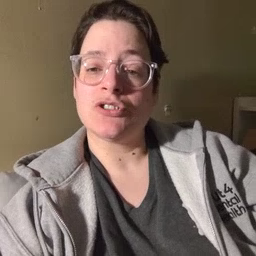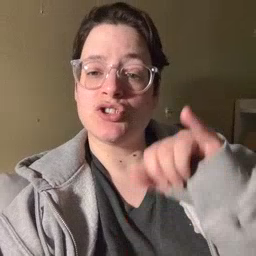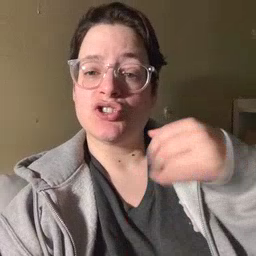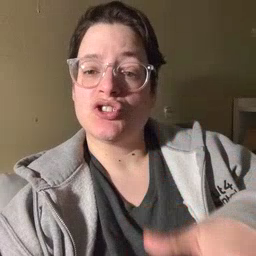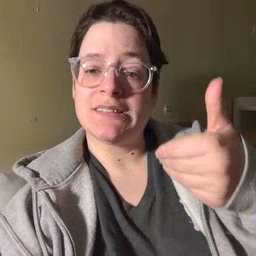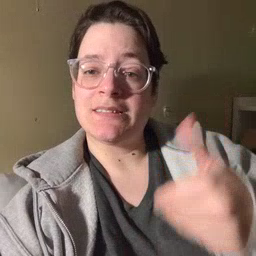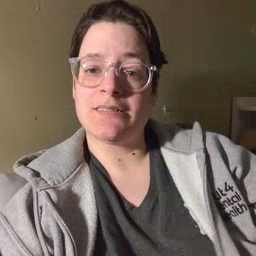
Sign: jeans